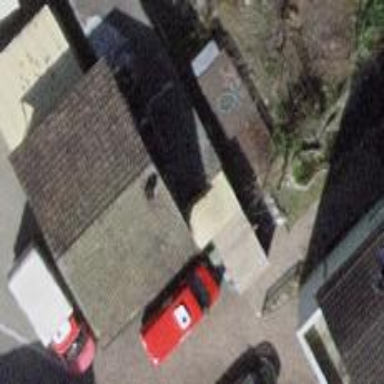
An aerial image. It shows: Group of garages.